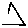
Label: triangle